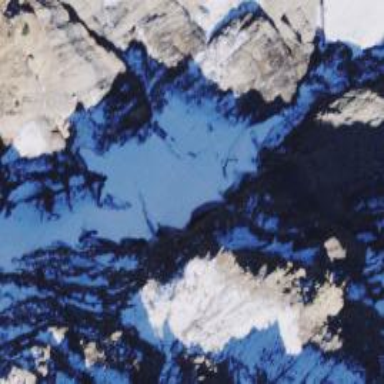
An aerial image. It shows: Stunning view of glacier.